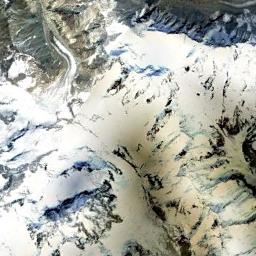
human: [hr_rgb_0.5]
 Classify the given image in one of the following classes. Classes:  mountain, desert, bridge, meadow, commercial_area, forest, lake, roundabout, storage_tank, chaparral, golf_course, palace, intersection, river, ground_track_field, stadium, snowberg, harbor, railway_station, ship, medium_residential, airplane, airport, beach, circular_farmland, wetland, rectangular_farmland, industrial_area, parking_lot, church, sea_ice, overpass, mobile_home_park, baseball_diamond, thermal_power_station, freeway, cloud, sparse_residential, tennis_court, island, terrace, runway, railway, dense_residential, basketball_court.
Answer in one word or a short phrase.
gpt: snowberg